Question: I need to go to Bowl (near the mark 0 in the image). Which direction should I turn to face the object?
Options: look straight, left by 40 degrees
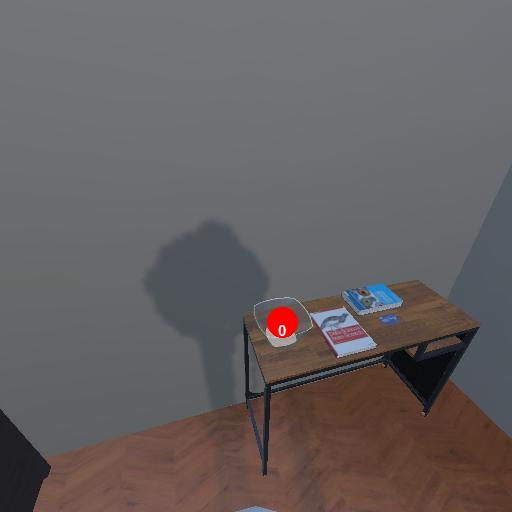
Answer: look straight